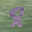
Label: 8